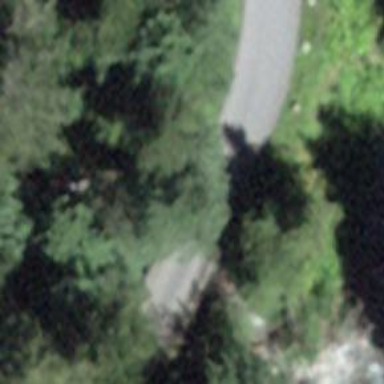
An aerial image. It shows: Unclassified road on bridge.